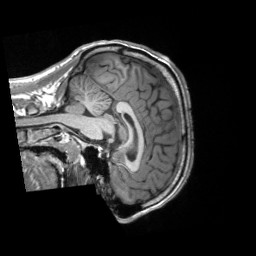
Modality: T1w
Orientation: sagittal
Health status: healthy
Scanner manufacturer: siemens
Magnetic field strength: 3 T
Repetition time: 2.3 s
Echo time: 0.00228 s